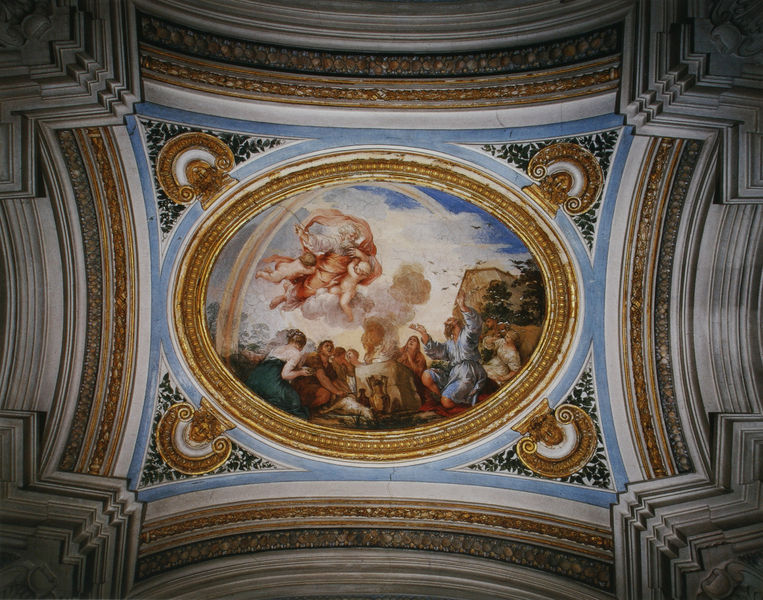
Titel: Gewölbefresko im ersten Nymphaeum des Mezzanin im Palazzo Pitti, Florenz: Noahs Opfer
Künstler: Pietro da Cortona
Standort: Florenz
Institution: Palazzo Pitti
Schlagwörter: baum, blau, blätter, felsen, feuer, gemälde, gott, himmel, mann, nackt, weiß, wolken, grün, landschaft, menschen, bunt, frau, hintergrund, männer, orange, rücken, vordergrund, rot, wolke, bart, architektur, barock, bibel, mensch, rahmen, vögel, kirche, rauch, gewand, gold, decke, familie, klassizismus, renaissance, rosa, kinder, kreis, oval, amphore, engel, hellblau, bogen, fels, weis, kuppel, arch, blue, church, columns, crowd, men, people, red, white, women, gilded, golden, green, painting, portrait, woman, yellow, ornamente, picture, pink, stuck, brown, bögen, antike, religion, schweben, knien, wei0, beten, darstellung, altar, ecken, fries, smoke, eck, jesus, altes testament, antik, götter, angel, angels, cloud, clouds, heaven, man, roman, sky, stone, tree, building, landscape, roof, trees, erscheinung, isaak, opfer, deckengemälde, fresko, grass, anbeten, putten, gilt, illusion, purple, beard, birds, flying, quadrat, faces, wings, dead, himmelfahrt, children, scene, cherub, italy, fraune, regenbogen, square, ceiling, illusionsmalerei, circle, fire, arche, noah, god, rainbow, dank, abraham, gottvater, fresco, goat, sheep, deckenfresko, tieropfer, brandopfer, lamb, iris, tan, bible, freskomalerei, praying, getreppt, sacrifice, kneel, knees, volta, alten testament, abduction